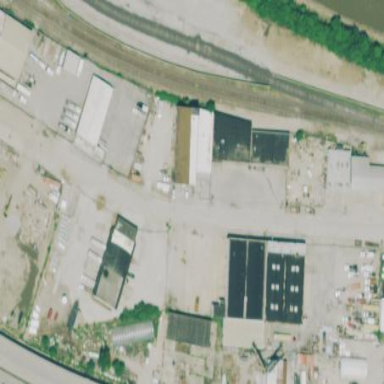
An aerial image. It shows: Industrial area.